Question: I am facing one problem to import database into PostgreSQL.
I go through by
select database >>go to Tools>> restore >> Restore Database >>choose my database xyz.back >> rolename -postgres >> after that Restore button is inactive.

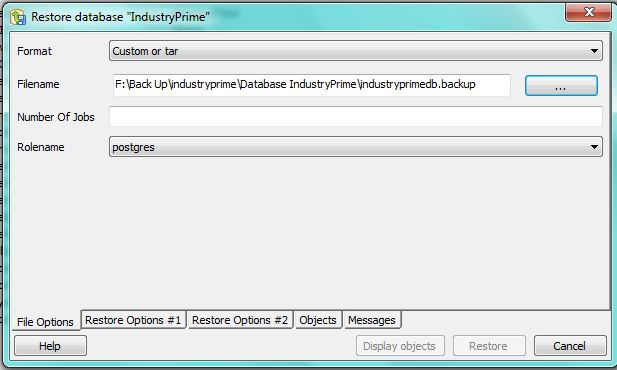
Answer: Your database backup file contains error or format is not supported for import.